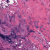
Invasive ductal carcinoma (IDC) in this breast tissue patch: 0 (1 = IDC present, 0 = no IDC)